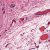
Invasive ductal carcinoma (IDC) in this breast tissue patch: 0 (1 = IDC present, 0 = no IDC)